Interaction volume radius: 5 \u00c5
Interaction volume height: 10 \u00c5
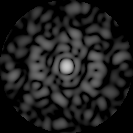
Disorder parameter: 0.8316